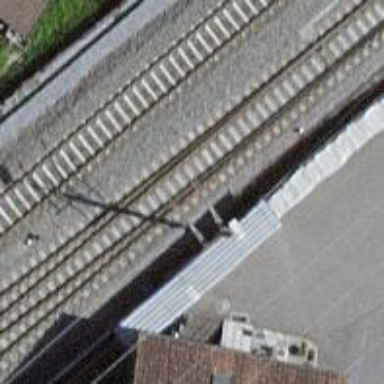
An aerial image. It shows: Railway switch.